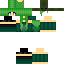
A female human skin with green skin, wearing brown long hair dressed in a green hoodie and black pants, featuring a closed mouth.